Question: I am new to c# and i have a simple project on c# in which i want to get some data from excel in c# and i want to save it in database, i have no idea about it, i found the following code and its working well but not giving me the data, here is code:
'''
var fileName = @"C:\Users\AhsanWindows8\Desktop\Book1.xlsx";
var connectionString = "Provider=Microsoft.ACE.OLEDB.12.0;Data Source=" + fileName + ";Extended Properties=\"Excel 12.0;IMEX=1;HDR=NO;TypeGuessRows=0;ImportMixedTypes=Text\""; ;
using (var conn = new OleDbConnection(connectionString))
{
conn.Open();
var sheets = conn.GetOleDbSchemaTable(System.Data.OleDb.OleDbSchemaGuid.Tables, new object[] { null, null, null, "TABLE" });
using (var cmd = conn.CreateCommand())
{
cmd.CommandText = "SELECT * FROM [" + sheets.Rows[0]["TABLE_NAME"].ToString() + "] ";
var adapter = new OleDbDataAdapter(cmd);
var ds = new DataSet();
adapter.Fill(ds);
}
}
'''
now this is how my excel file looks like

Can I get this data in a dictionary like key value pair, suppose English word on left side will be key and text on right side will be value.
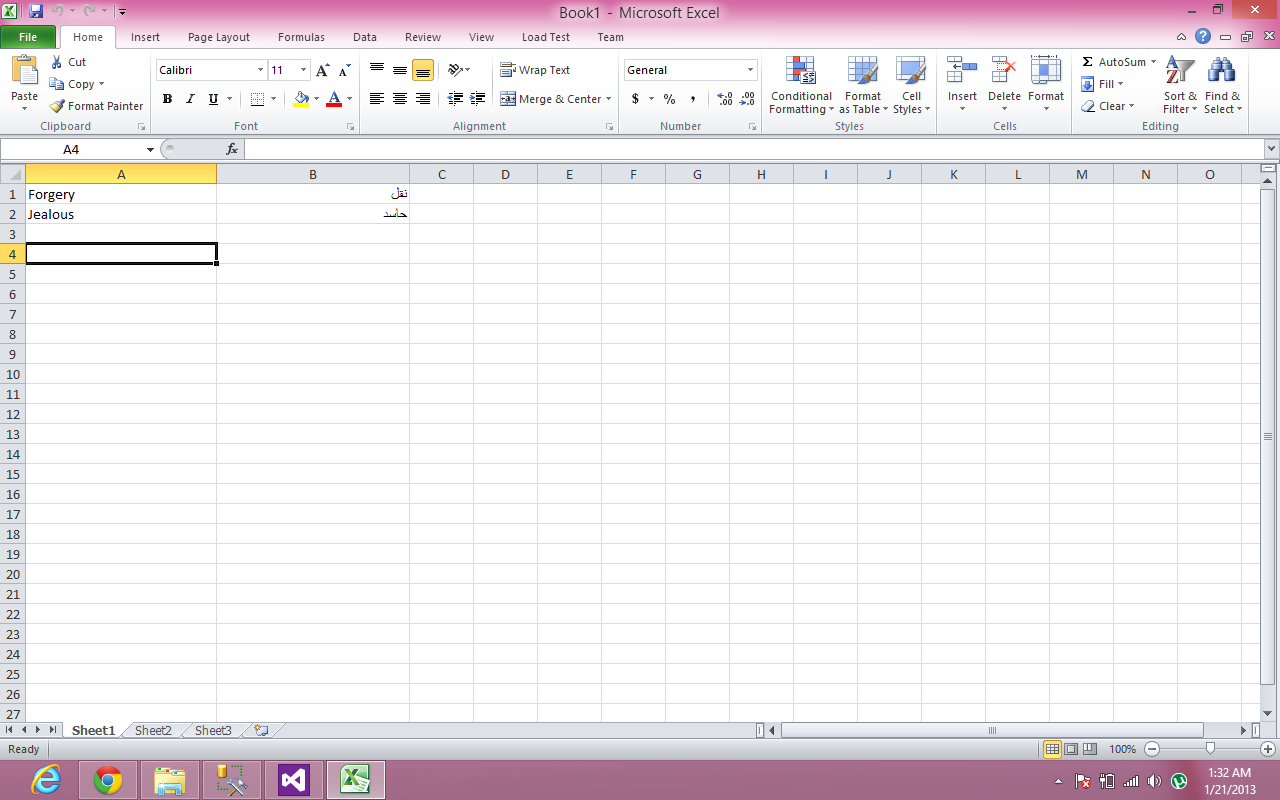
Answer: Try this:
'''
cmd.CommandText =
"SELECT * FROM [" + sheets.Rows[0]["TABLE_NAME"].ToString() + "$] ";
'''
When dataset will be filled you can use this code to construct dictionary.
'''
var dict = new Dictionary<string, string>();
foreach(DataRow row in ds.Tables[0].Rows)
{
dict.Add(row[0].ToString(), row[1].ToString());
}
'''
If you are familiar with LINQ, you can try use this:
'''
ds.Tables[0].Rows.ToDictionary(r => r[0].Tostring(), r => r[1].Tostring());
'''